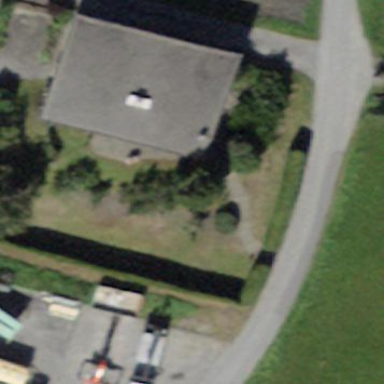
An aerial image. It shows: Building with flat roof.